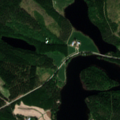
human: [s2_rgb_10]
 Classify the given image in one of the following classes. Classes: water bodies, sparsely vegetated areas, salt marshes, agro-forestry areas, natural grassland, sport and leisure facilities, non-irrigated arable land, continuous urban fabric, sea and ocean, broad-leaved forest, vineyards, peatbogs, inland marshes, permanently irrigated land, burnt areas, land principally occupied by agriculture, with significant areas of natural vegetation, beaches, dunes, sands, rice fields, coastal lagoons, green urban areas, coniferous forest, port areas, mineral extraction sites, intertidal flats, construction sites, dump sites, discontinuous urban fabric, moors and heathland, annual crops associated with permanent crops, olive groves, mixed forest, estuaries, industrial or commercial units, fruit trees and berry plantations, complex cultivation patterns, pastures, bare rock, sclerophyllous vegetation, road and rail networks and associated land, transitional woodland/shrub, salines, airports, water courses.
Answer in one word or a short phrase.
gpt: coniferous forest, mixed forest, water bodies